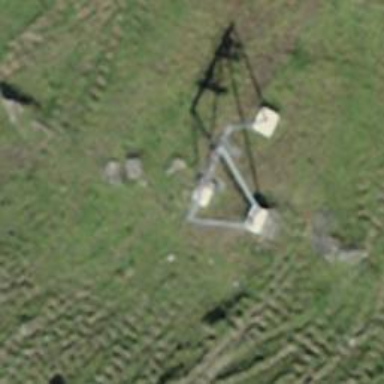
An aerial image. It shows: Pylon used for aerialway.